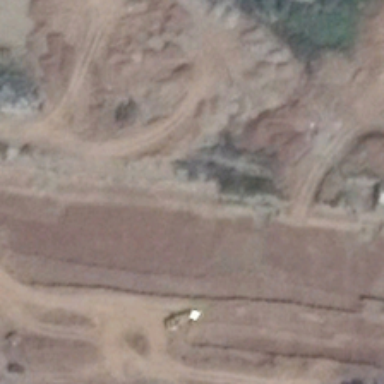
Several green trees are near a piece of irregular bareland .